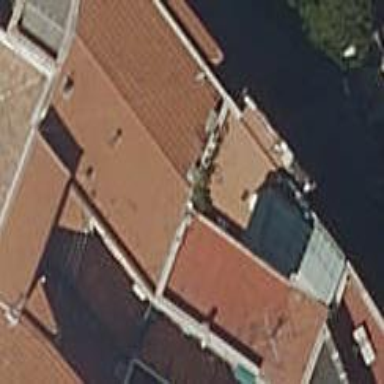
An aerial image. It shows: Image showing building with apartments.